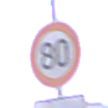
Verkehrszeichen: Geschwindigkeit80
Zusatzzeichen unten: ZeitangabenMitBeschraenkungAufWochentage1
Umgebung: Outdoor, Urban
Tageszeit: MorningAfternoon
Wetter: Overcast
Licht: Natural
Jahreszeit: NotSpecified
Kontrast: LowContrast